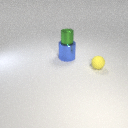
large blue metal cylinder below small green metal cylinder